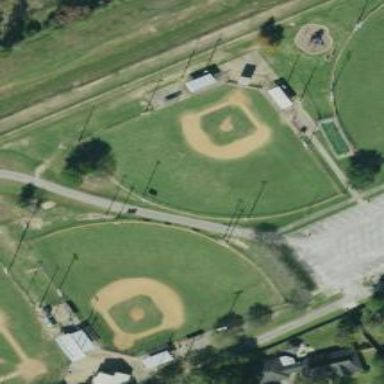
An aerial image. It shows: Baseball pitch for leisure land activities.